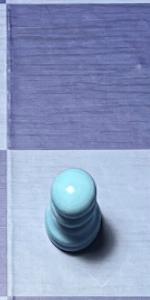
Label: Pawn_White